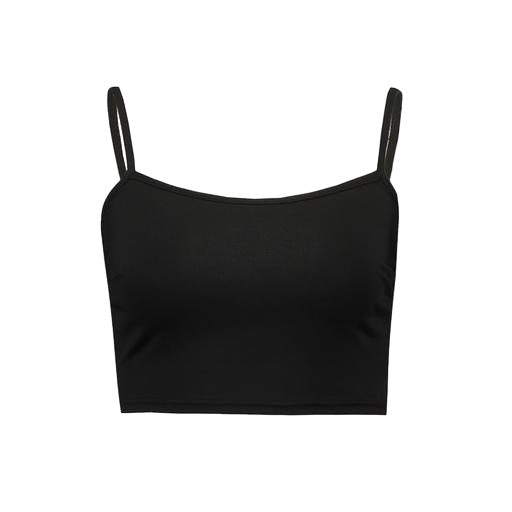
black women's matte bandeau top, black women's crop top, black cropped cami, white background